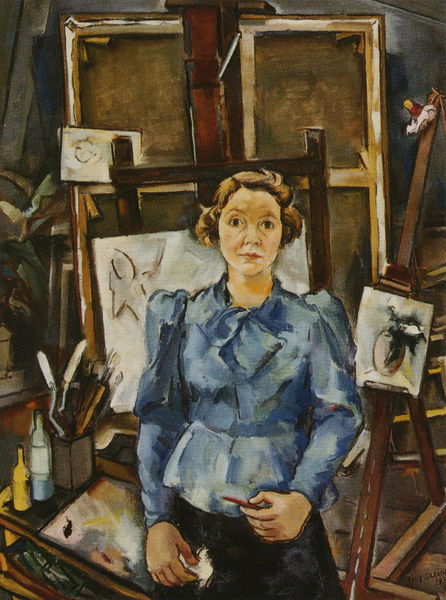
Titel: Selbstporträt
Künstler: Lilly Steiner
Standort: Wien
Institution: Österreichische Galerie
Schlagwörter: blau, blätter, gemälde, kubismus, frau, flaschen, bluse, faru, portrait, porträt, öl, farben, atelier, malerin, staffelei, selbstporträt, leinwand, künstlerin, selbstportrait, leinwände, staffeleien, entwürfe, skizzen, unordnung, spachtel, tuben